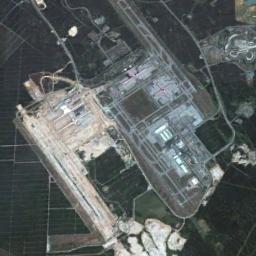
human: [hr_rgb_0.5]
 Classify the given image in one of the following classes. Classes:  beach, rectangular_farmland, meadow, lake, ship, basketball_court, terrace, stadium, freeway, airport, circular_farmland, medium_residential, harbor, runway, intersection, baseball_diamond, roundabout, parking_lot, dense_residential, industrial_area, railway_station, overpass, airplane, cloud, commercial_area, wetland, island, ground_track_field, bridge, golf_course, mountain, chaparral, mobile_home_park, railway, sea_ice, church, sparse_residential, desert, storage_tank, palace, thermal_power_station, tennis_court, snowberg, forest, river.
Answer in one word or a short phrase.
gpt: airport